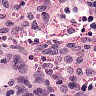
Metastatic tissue present: no